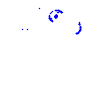
Particle: proton